Question: I am using Angularjs ui grid grouping functionality. Please see the image, When displaying group sum, by default it is getting displayed as 'total :' but I want to change it to 'Total' (capital 'T') and also I want to restrict aggregated totals to 2 decimal numbers. Where I need to change the settings?
The following is my colDef for the Ui Grid:
'''
angular.forEach(columns, function(value, key) {
columnDefs.push({
name: key,
displayName: value,
enableCellEdit: false,
aggregationType: uiGridConstants.aggregationTypes.sum,
width: '8%'
})
});
'''

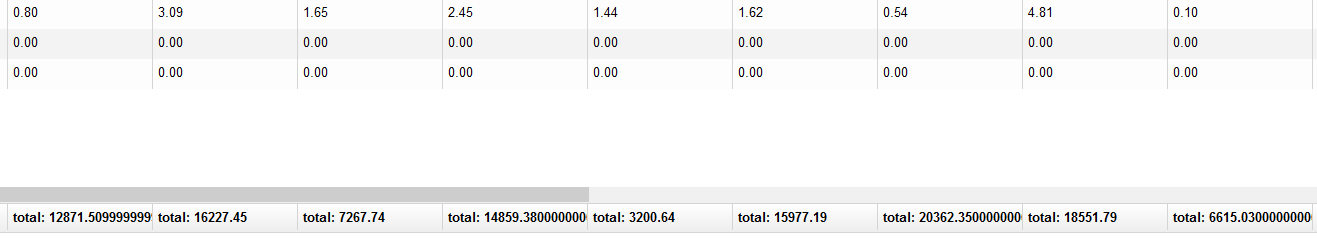
Answer: If you want to customize the column footer , you need to provide a footerCellTemplate to the column.
The footerTemplate can be configured to only show two decimals
'''
footerCellTemplate: '<div class="ui-grid-cell-contents">'Total' (capital 'T') {{col.getAggregationValue() | number:2 }}</div>'
'''
<URL> shows an example where you can change the label and decimals.